Interaction volume radius: 10 \u00c5
Interaction volume height: 10 \u00c5
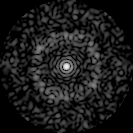
Disorder parameter: 0.8408